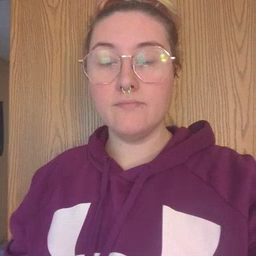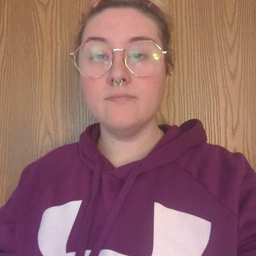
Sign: finger